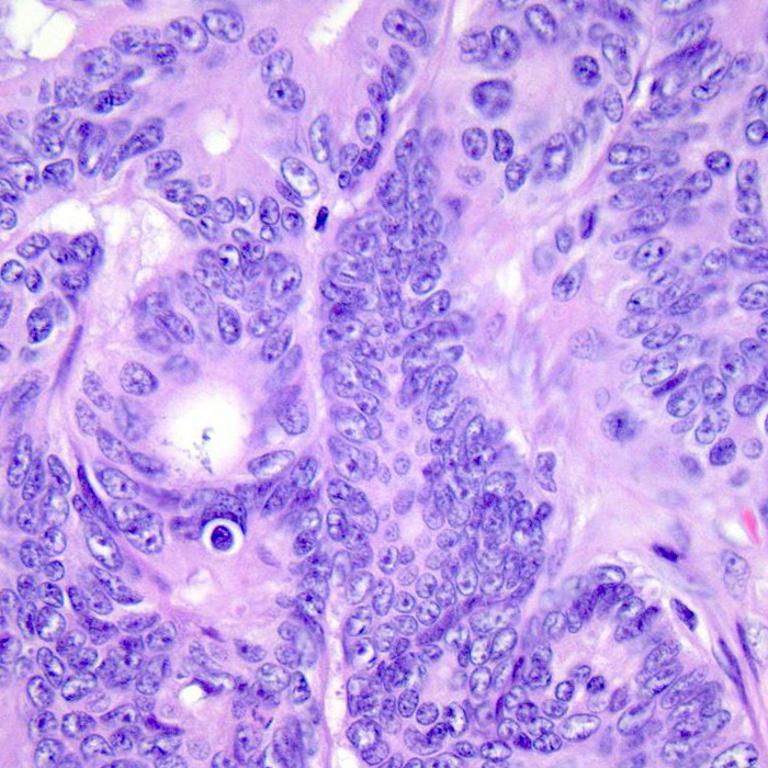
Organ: colon
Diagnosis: adenocarcinomas